Question:
I want to know how to create the table role_permission with the annotation @ManyToMany taking into account the attribute created_at in the table role_permission.
I know that I can do something like this:
'''
public class Role implements Serializable{
@Id
@Column(name = "_id")
private String id;
@Column(name = "name")
@NotNull
private String name;
@Column(name = "description")
private String description;
@ManyToMany(cascade = {CascadeType.ALL})
@JoinTable(name="role_permission", schema=joinColumns={@JoinColumn(name="idRole")}, inverseJoinColumns={@JoinColumn(name="idPermission")})
private Set<Permission> permissions=new HashSet();
'''
And
'''
public class Permission implements Serializable{
@Id
@Column(name = "_id")
private String id;
@Column(name = "name")
@NotNull
private String name;
@Column(name = "description")
private String description;
@ManyToMany(cascade = {CascadeType.ALL})
@JoinTable(name="role_permission", schema=joinColumns={@JoinColumn(name="idPermission")}, inverseJoinColumns={@JoinColumn(name="idRole")})
private Set<Permission> roles=new HashSet();
'''
With this I can avoid to create a new class for role_permission, but I dont know how to put created_at in this annotation. Is this possible?
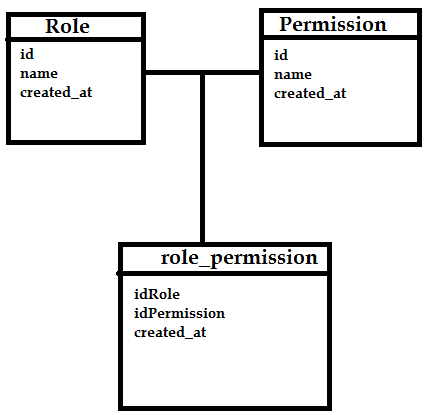
Answer: I gave up and I used the intermediary. I just followed this tutorial and it works pretty well.
<URL>